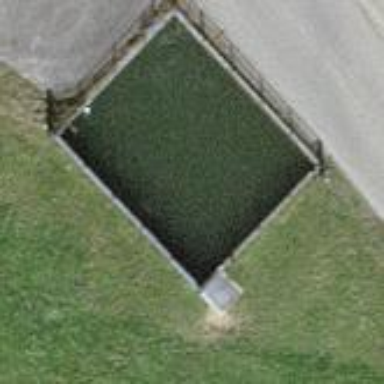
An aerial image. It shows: Water tank in natural water setting.